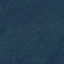
Label: Forest